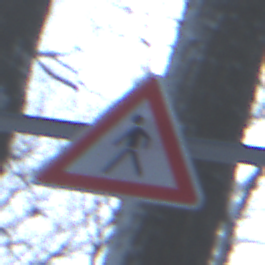
Verkehrszeichen: FussgaengerRechts
Umgebung: Outdoor, Nature
Tageszeit: MorningAfternoon
Wetter: Clear
Licht: Natural
Jahreszeit: Winter
Kontrast: LowContrast